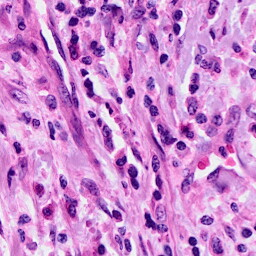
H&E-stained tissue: Cervix